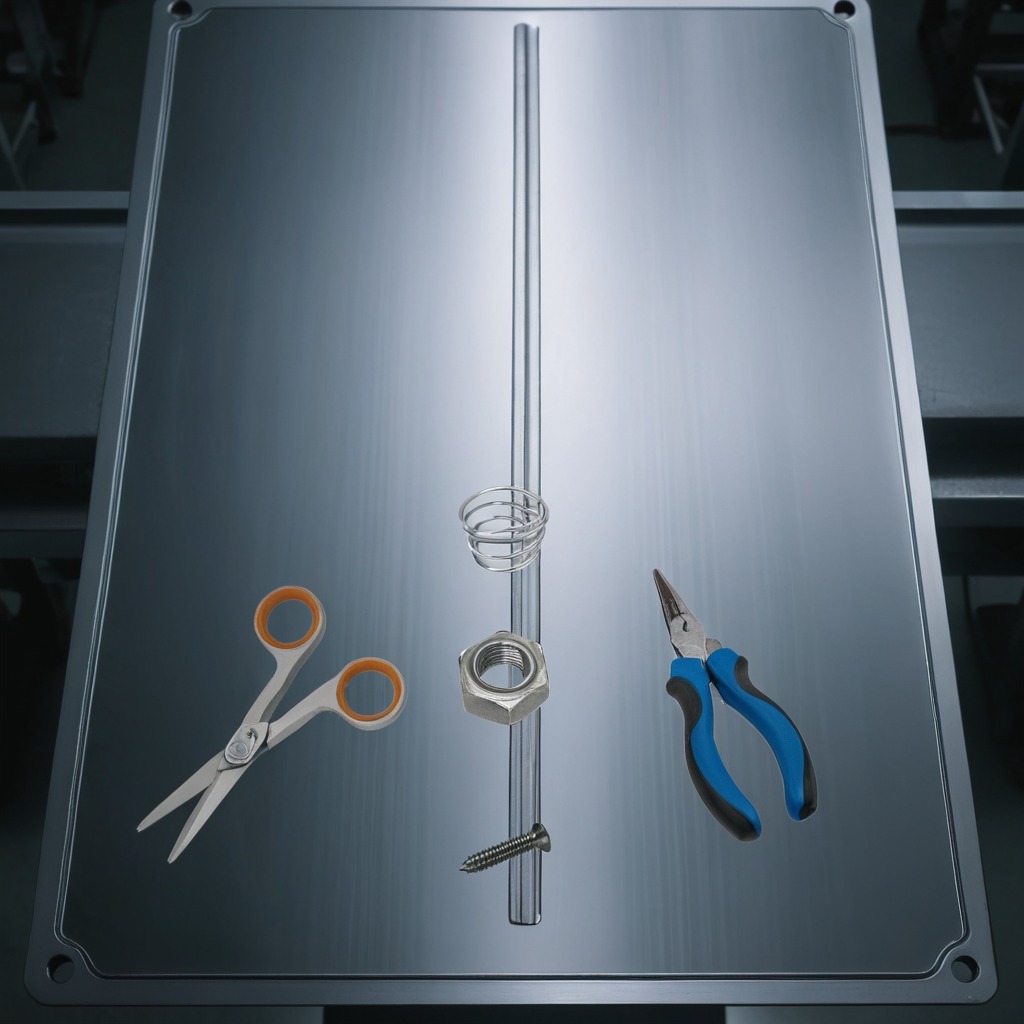
A metal machine screw, pliers, coiled metal spring, metal nut, and pair of scissors are lying on the metal table in a machine shop under fluorescent lights.